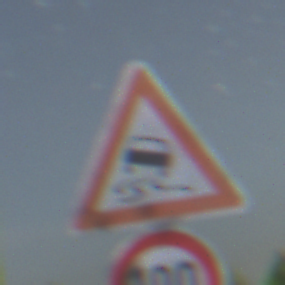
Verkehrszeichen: SchleuderOderRutschgefahr
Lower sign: Geschwindigkeit100
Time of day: Night
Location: Outdoor (Nature)
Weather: Clear
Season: NotSpecified
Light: Natural